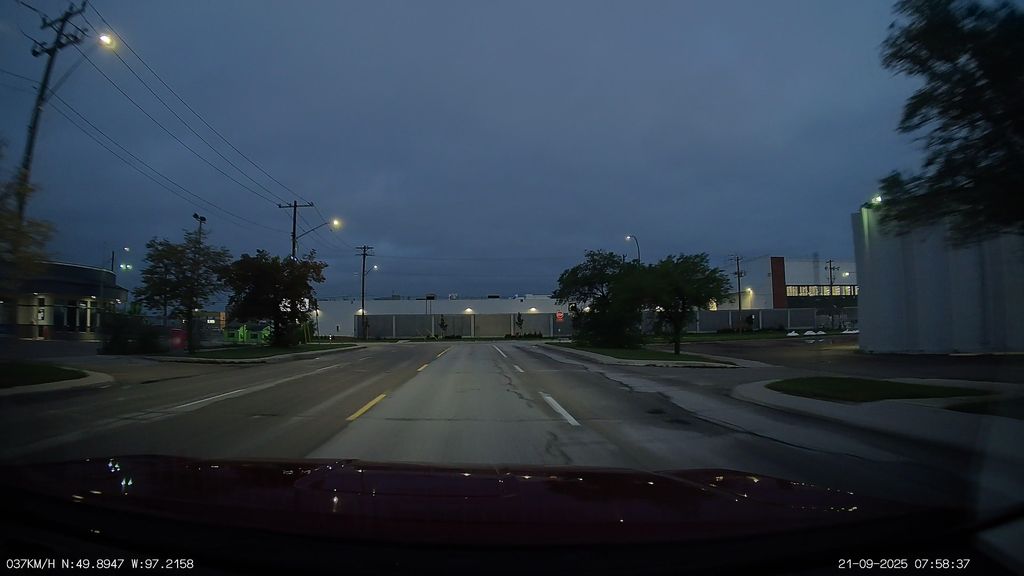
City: winnipeg